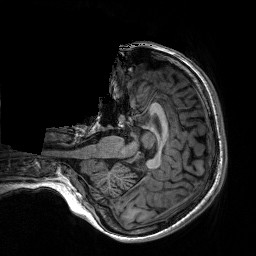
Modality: T1w
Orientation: axial
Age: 19
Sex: female
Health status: healthy
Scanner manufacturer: siemens
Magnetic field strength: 3 T
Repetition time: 3.2 s